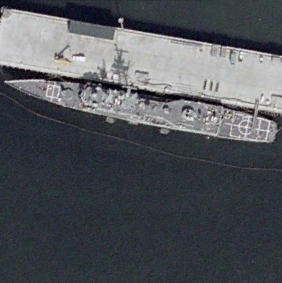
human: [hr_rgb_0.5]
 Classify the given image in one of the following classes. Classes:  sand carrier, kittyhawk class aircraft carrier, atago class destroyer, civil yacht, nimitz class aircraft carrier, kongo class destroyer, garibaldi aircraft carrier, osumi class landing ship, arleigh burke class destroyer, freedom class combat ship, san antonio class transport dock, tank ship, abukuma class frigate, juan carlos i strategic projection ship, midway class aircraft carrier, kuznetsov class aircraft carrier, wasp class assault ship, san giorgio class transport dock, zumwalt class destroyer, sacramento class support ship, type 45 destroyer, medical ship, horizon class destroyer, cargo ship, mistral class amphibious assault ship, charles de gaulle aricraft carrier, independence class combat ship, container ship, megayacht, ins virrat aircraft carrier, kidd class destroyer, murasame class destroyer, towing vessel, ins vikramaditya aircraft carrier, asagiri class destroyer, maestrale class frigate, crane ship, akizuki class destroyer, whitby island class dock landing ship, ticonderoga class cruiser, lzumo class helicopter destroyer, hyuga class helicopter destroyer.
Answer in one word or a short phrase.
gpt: Ticonderoga class cruiser